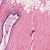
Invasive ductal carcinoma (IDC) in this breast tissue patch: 0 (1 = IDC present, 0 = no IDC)